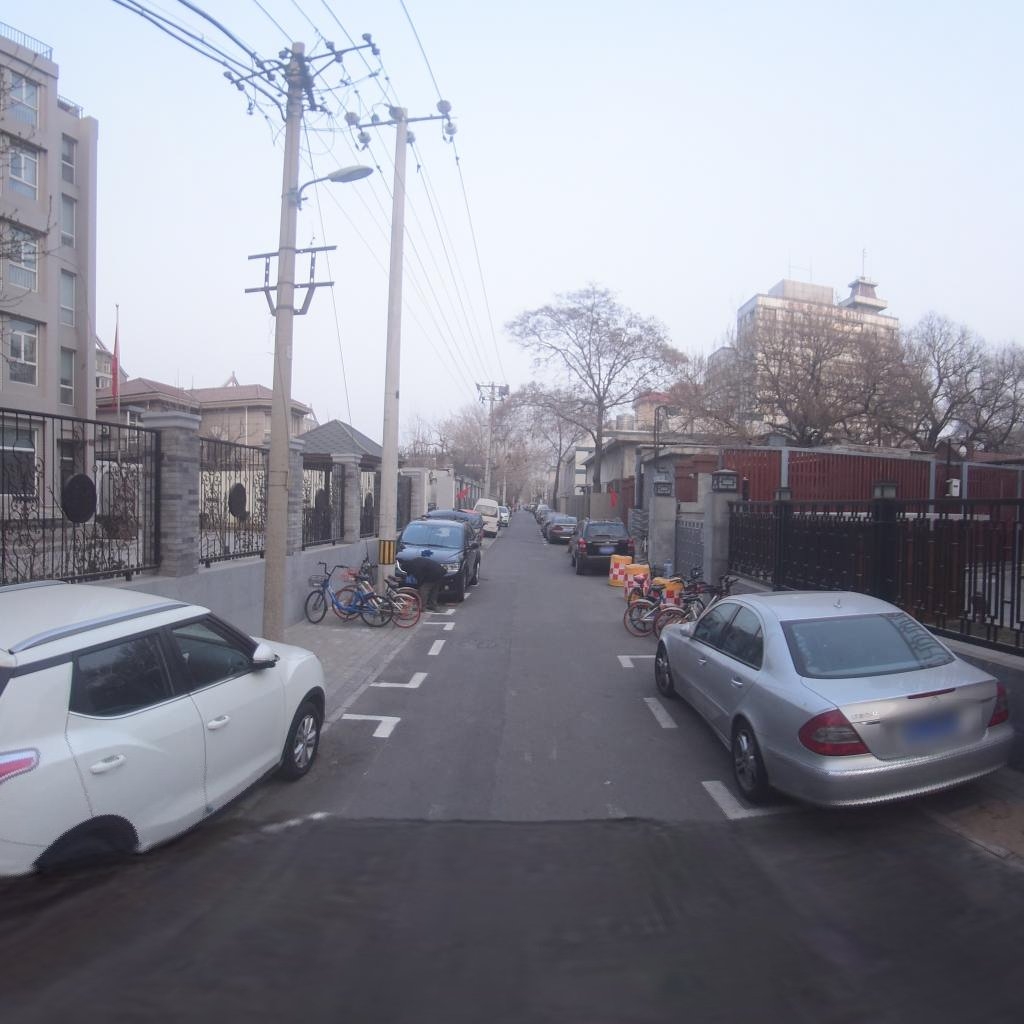
Region: Xicheng
Road damage annotations: longitudinal crack, manhole cover